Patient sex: M
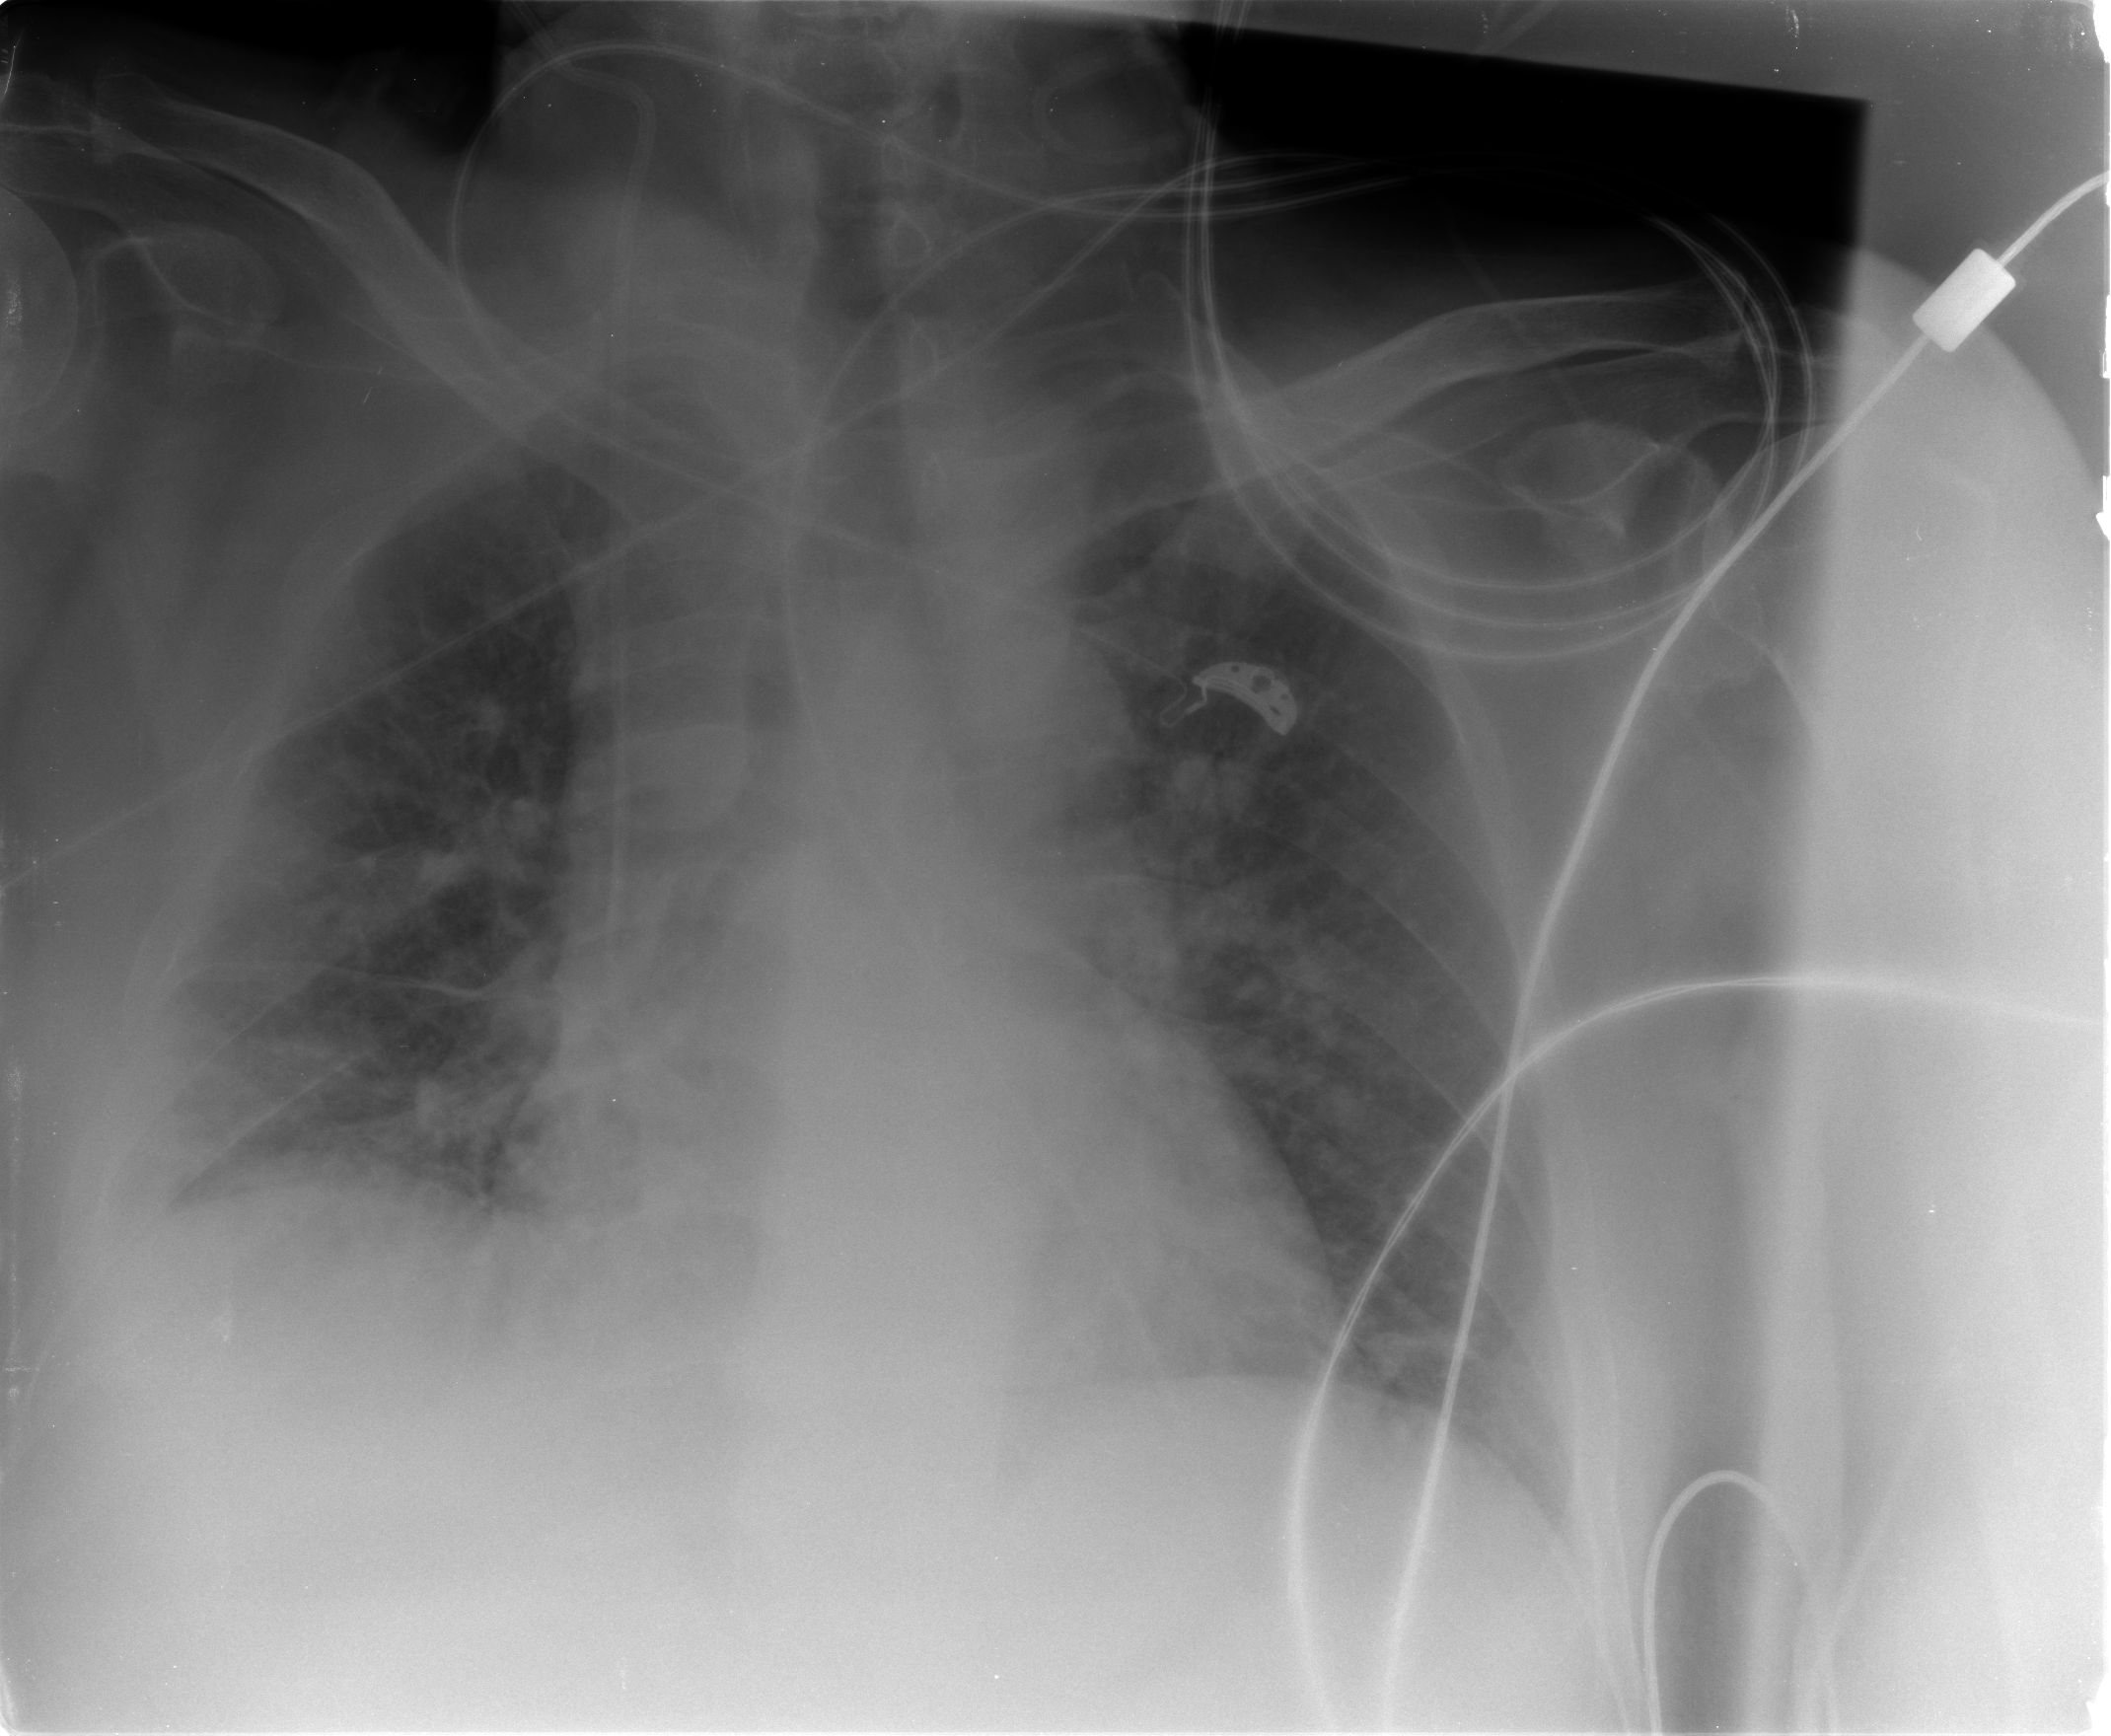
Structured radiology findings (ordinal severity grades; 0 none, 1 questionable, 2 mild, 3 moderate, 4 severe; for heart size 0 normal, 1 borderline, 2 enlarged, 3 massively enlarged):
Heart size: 0
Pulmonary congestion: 2
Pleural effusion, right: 2
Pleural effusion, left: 0
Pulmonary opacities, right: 1
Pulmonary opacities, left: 2
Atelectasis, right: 0
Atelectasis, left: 0